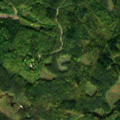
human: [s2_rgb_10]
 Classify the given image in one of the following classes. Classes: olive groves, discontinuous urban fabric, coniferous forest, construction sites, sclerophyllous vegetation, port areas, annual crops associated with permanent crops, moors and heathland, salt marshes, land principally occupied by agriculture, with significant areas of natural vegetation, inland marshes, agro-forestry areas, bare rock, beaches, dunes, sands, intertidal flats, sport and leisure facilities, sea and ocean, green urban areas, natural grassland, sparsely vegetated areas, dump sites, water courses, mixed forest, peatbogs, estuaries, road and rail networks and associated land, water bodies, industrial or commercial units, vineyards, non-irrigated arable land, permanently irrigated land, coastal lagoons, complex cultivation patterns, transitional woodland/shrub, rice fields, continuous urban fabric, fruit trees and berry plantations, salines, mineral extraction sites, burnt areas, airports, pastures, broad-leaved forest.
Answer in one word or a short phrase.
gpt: coniferous forest, mixed forest